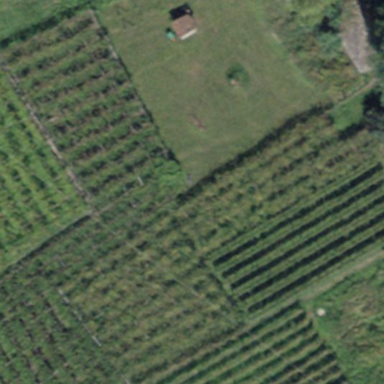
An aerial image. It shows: Vineyard where grapes are grown.